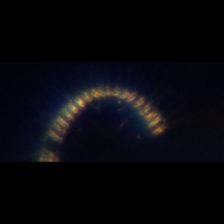
Taxon: Chaetoceros
Group: Diatoms